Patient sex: M
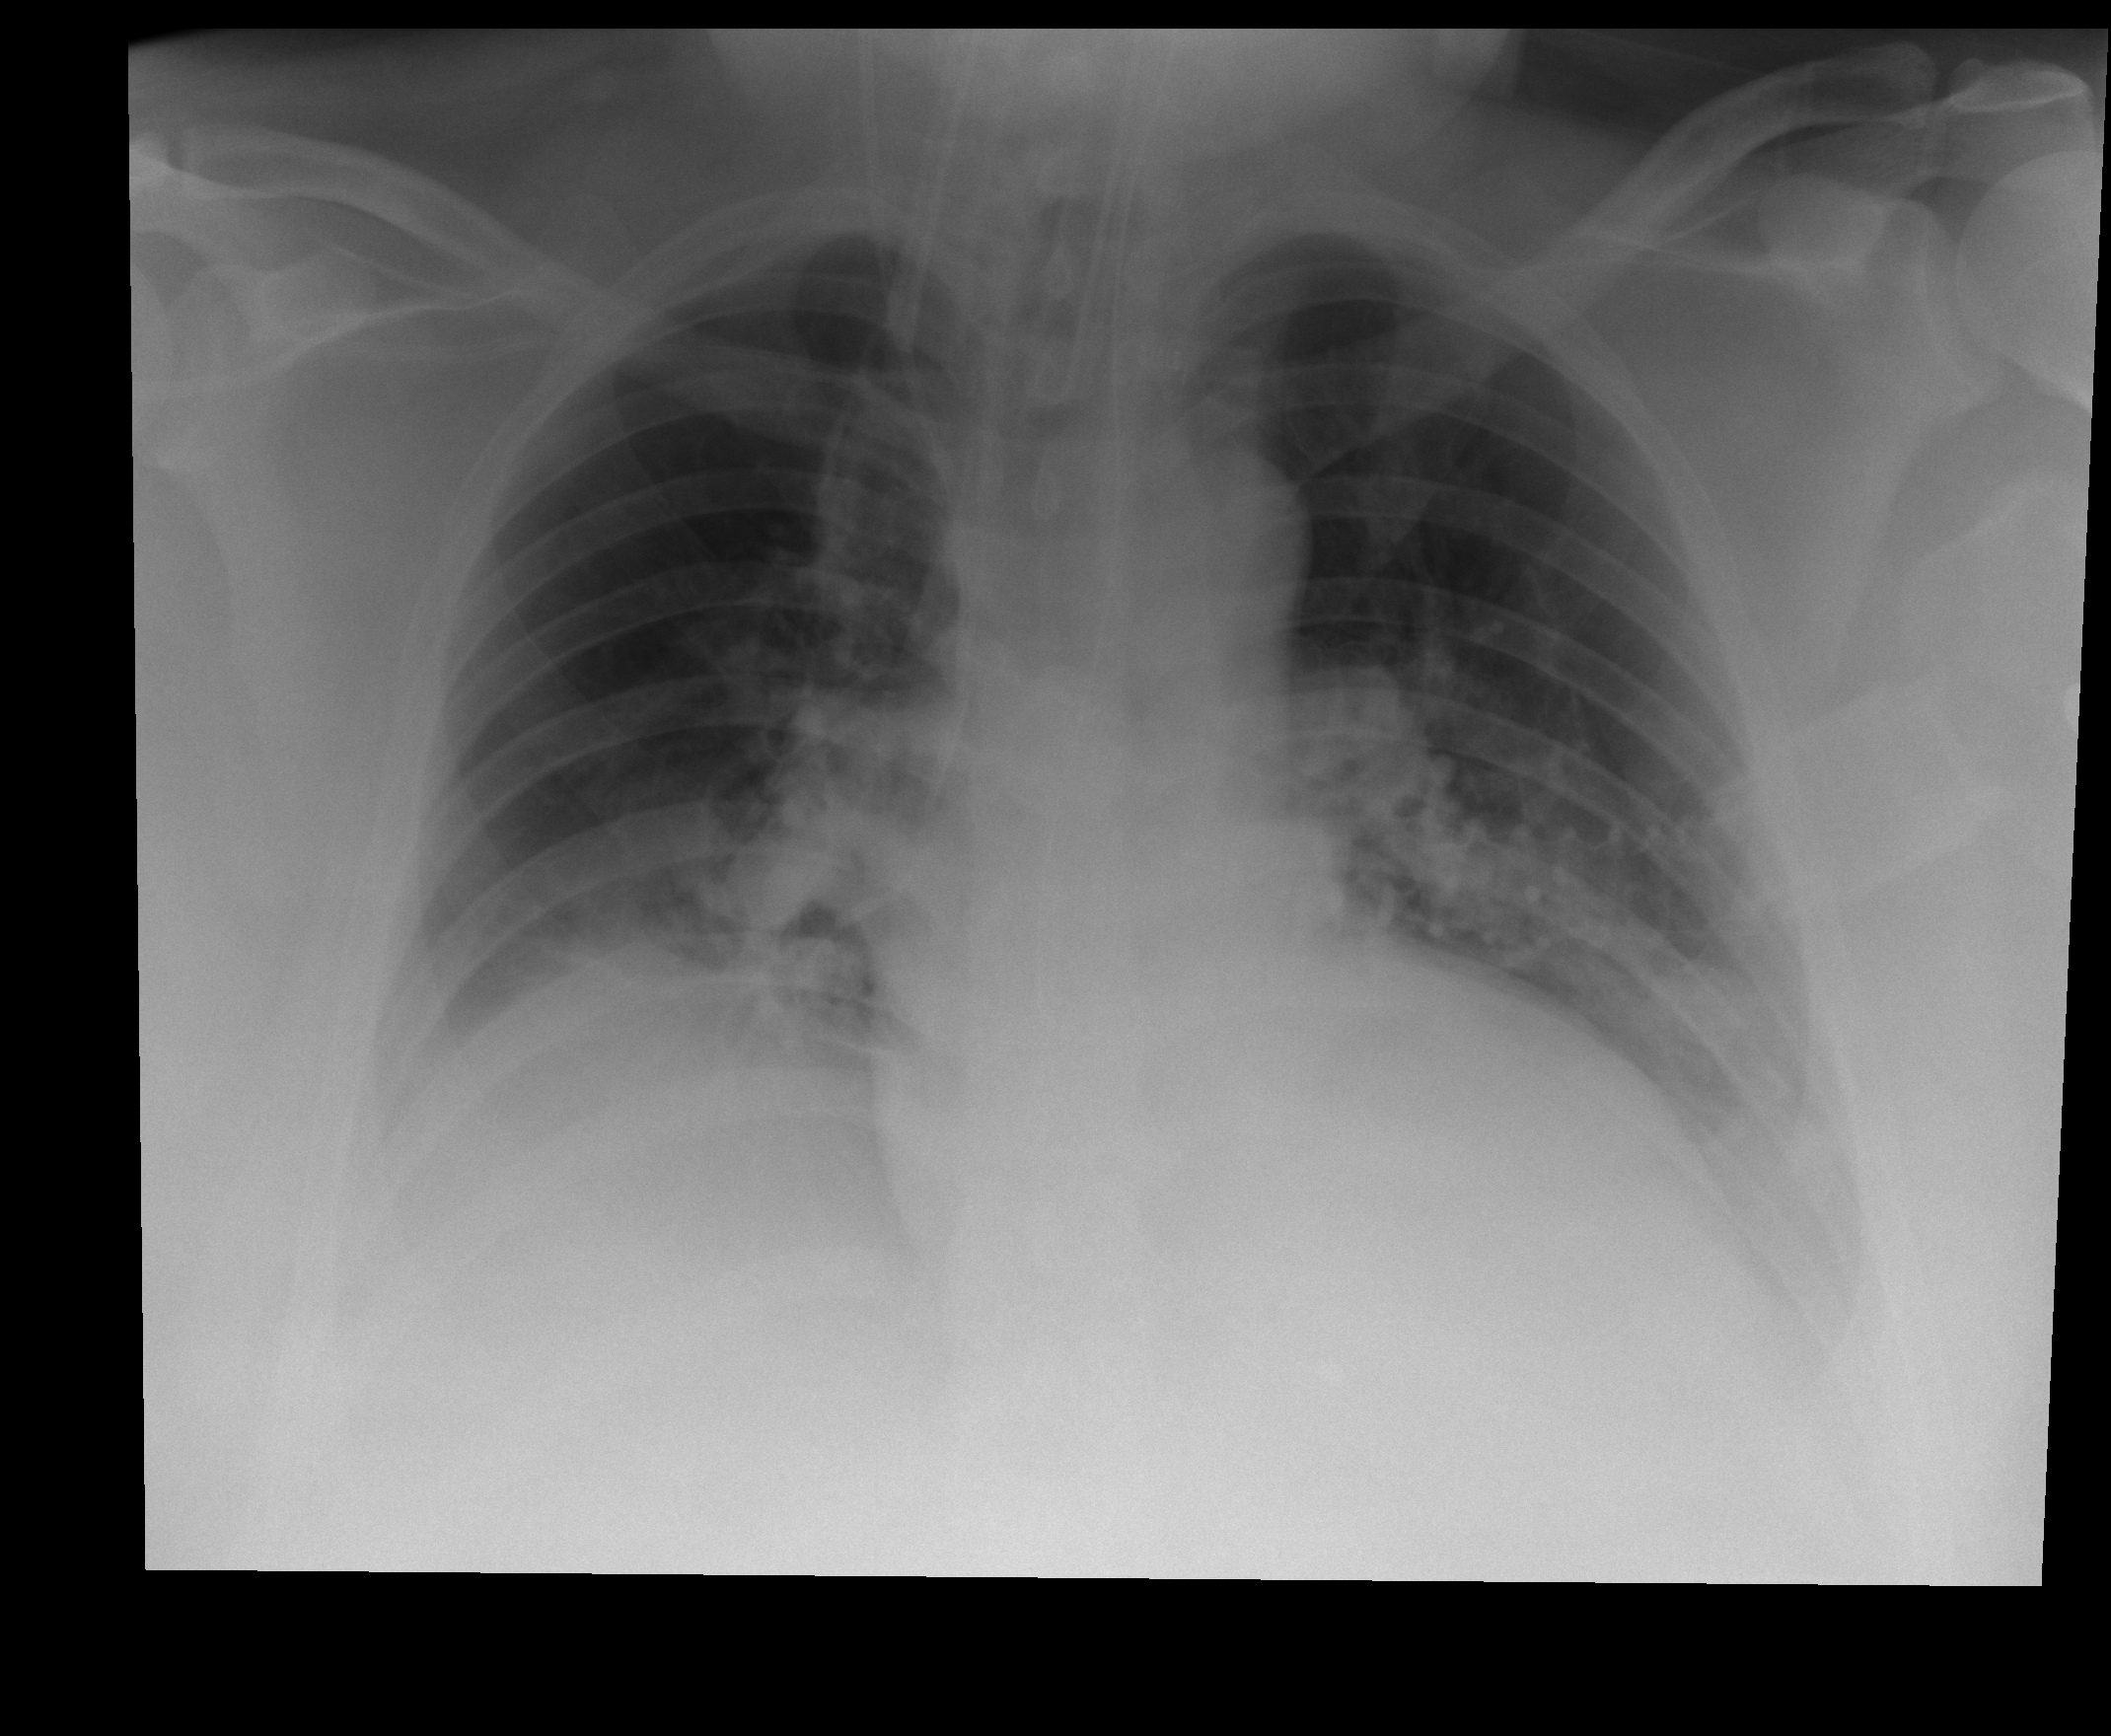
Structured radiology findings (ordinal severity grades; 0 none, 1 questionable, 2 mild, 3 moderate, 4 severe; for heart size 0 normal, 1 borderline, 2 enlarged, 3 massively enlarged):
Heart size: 2
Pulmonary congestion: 0
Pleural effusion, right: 1
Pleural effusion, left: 2
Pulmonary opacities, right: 1
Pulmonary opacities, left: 0
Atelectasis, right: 1
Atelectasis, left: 2